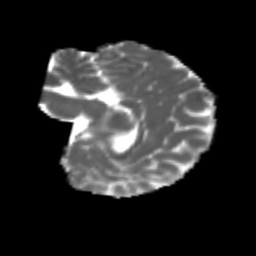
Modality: MD
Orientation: sagittal
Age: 6
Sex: female
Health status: healthy